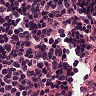
Metastatic tissue present: no